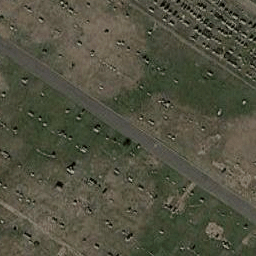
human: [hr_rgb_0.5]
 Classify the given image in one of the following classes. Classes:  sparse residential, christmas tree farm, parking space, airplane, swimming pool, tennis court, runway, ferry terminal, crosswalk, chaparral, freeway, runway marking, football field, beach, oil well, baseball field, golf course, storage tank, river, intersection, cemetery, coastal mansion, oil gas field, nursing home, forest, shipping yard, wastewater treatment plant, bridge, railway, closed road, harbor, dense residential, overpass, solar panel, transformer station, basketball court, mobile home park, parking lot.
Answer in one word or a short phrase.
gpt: cemetery